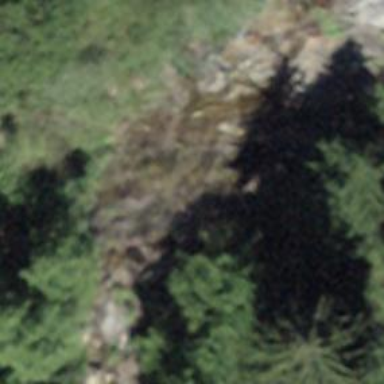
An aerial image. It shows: Beautiful waterfall in nature.